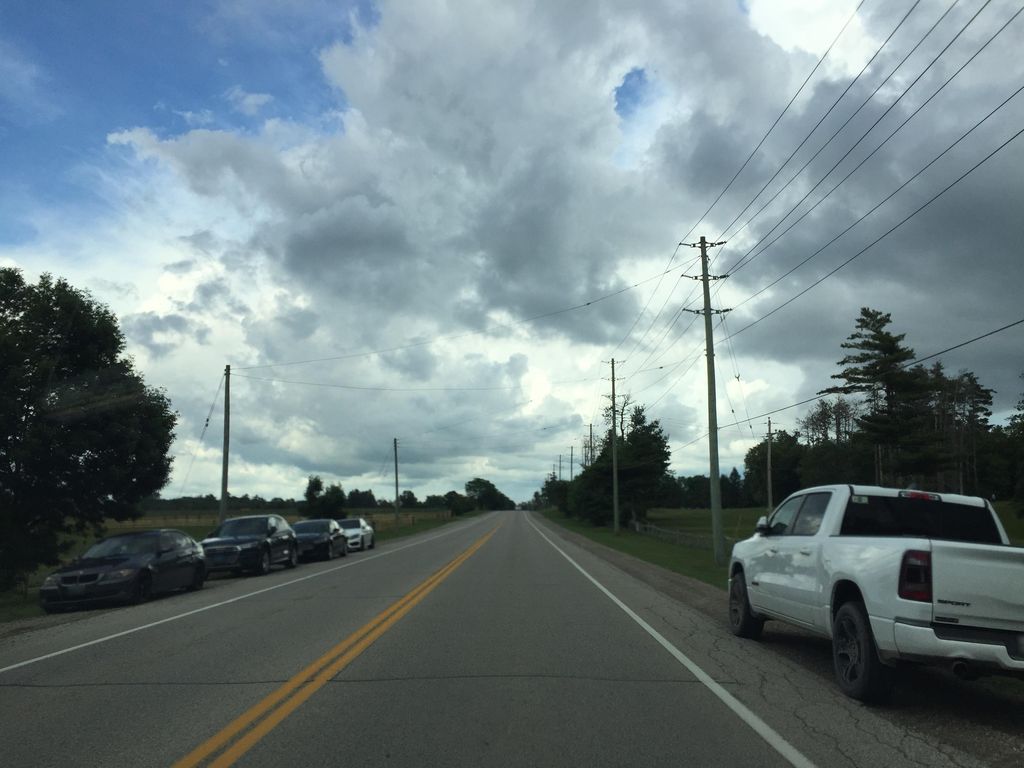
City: kitchener-waterloo